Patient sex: F
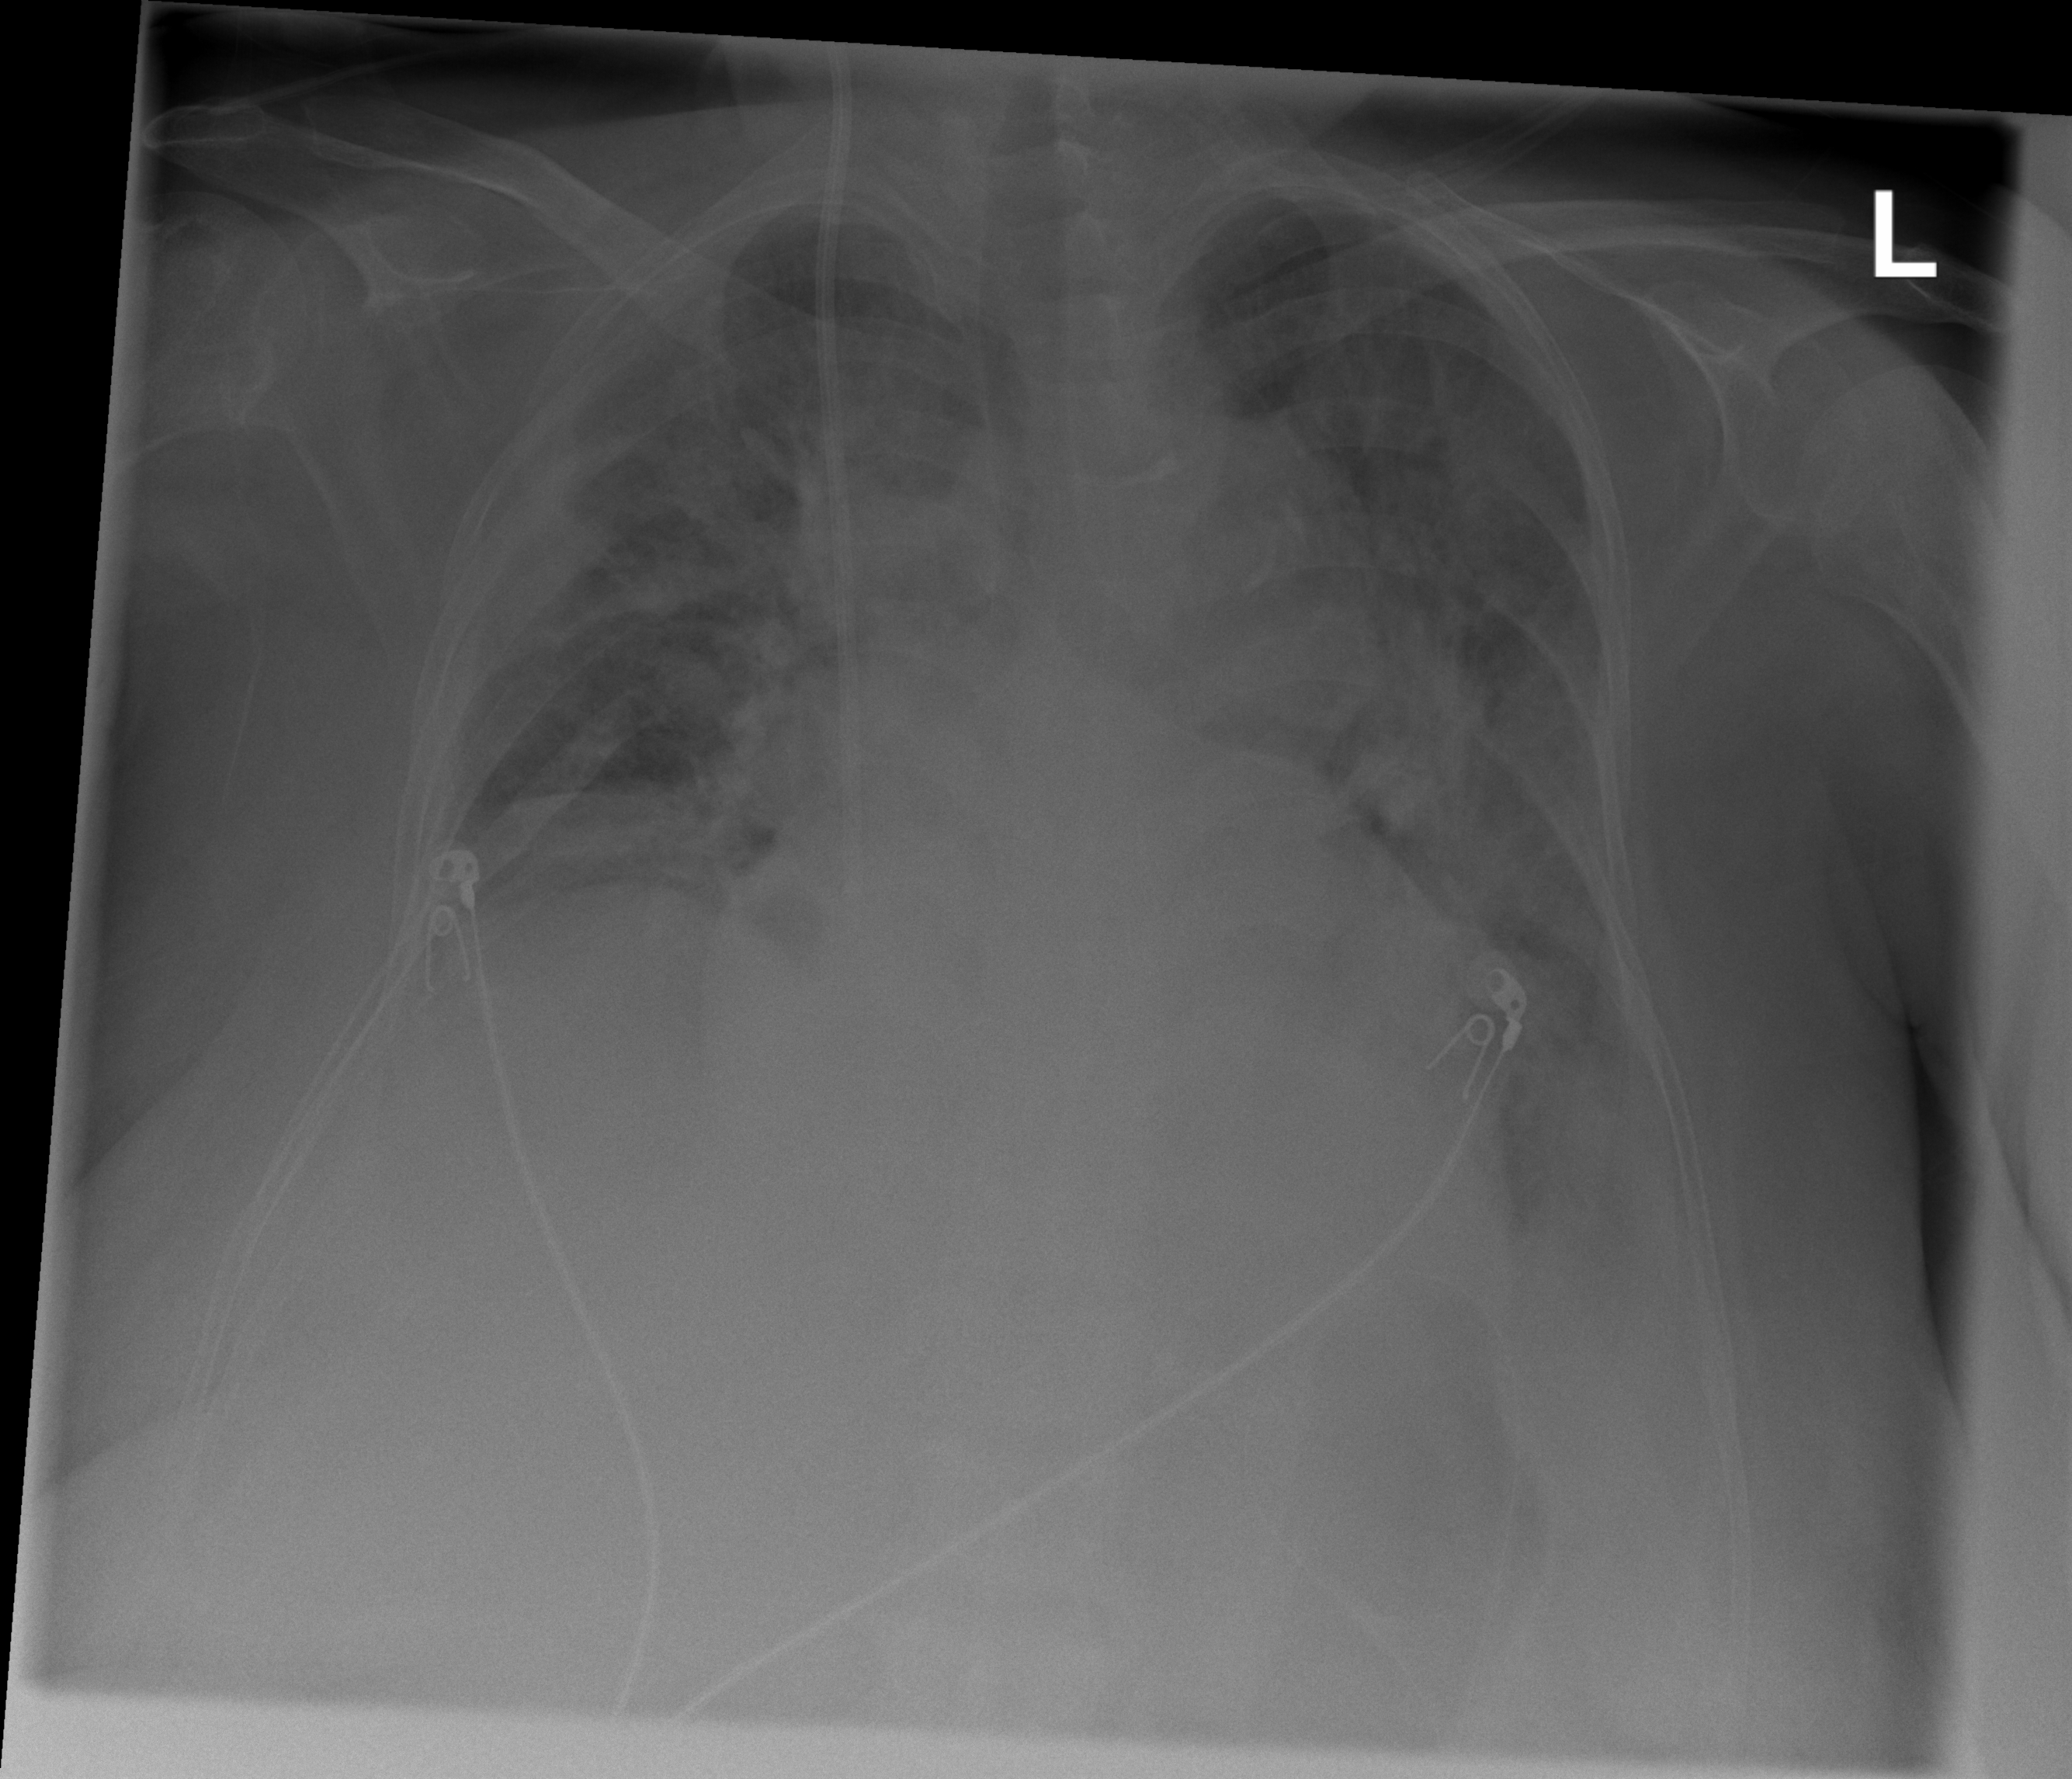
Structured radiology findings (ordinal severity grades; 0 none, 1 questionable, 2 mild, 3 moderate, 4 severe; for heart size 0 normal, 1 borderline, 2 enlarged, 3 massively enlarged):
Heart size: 2
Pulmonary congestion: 2
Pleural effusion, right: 3
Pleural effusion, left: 3
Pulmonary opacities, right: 3
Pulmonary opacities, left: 3
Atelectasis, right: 2
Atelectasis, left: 3